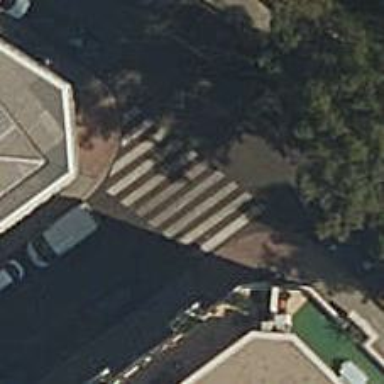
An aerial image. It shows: Marked crossing on the road.